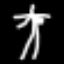
Label: palm tree